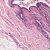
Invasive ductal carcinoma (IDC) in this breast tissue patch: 0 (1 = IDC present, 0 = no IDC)